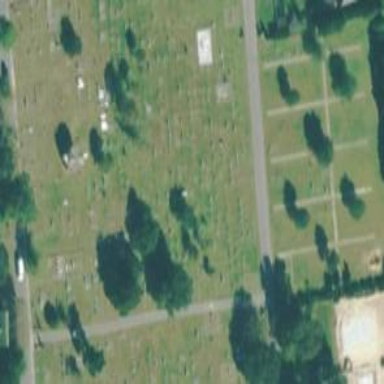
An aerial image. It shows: Cemetery.